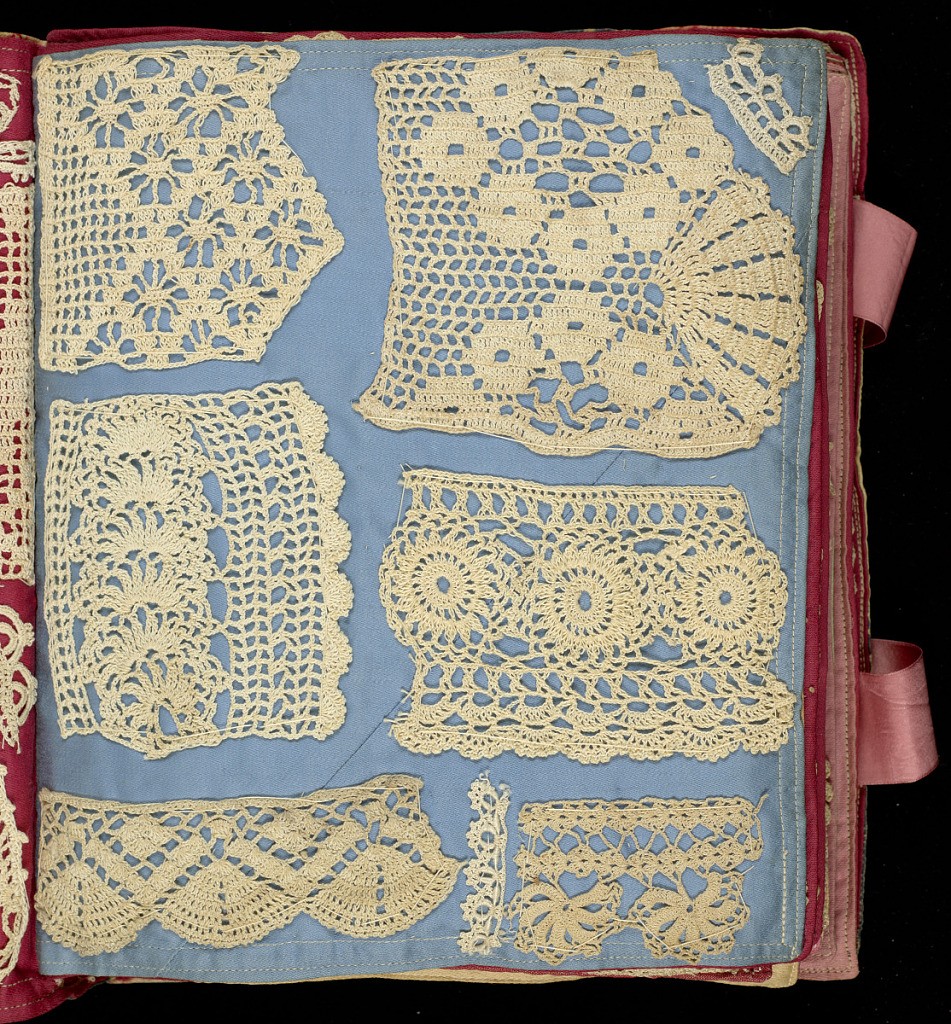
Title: Scrapbook of crochet samples
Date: ca. 1850
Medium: cotton, silk, linen, wool Technique: crochet
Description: Twenty-one page swatchbook. Cover in silk with a design of poppies in pink and green on a dark blue ground. Pages of tan, blue, green, red and pink cotton. With 333 samples of crochet and darned net work in linen, cotton and wool thread. Two pink silk ribbons to close.